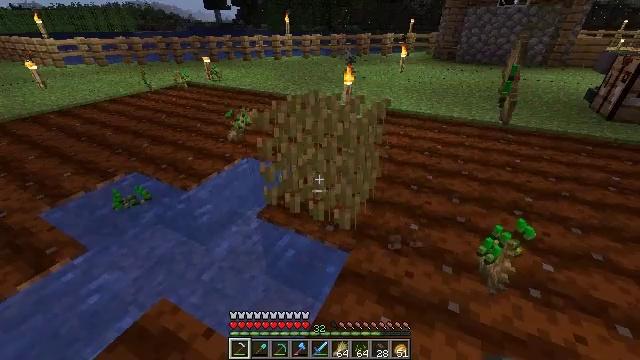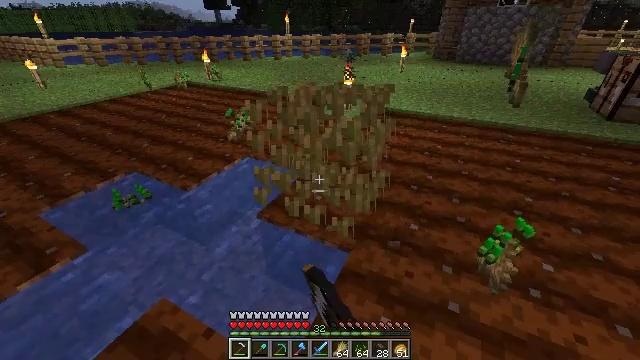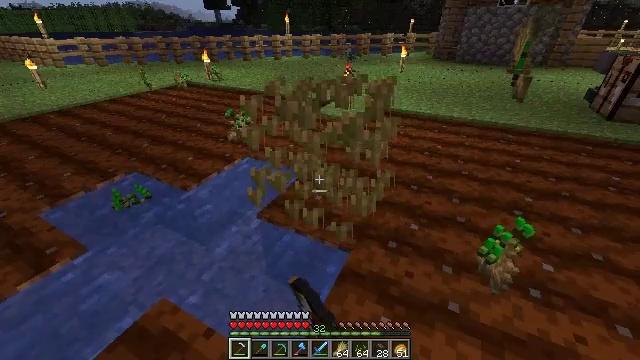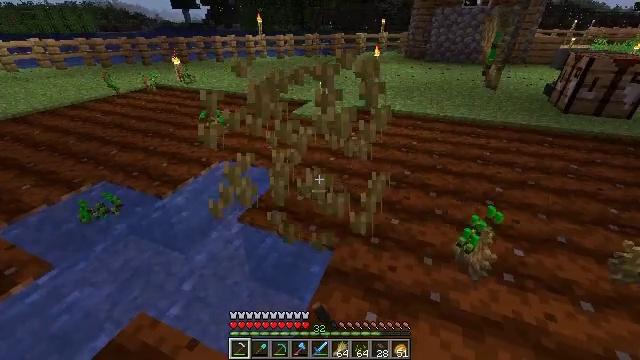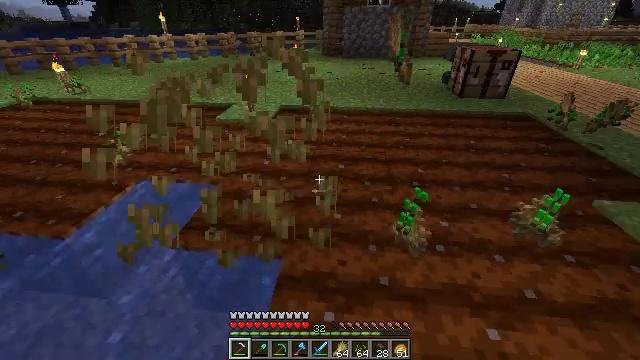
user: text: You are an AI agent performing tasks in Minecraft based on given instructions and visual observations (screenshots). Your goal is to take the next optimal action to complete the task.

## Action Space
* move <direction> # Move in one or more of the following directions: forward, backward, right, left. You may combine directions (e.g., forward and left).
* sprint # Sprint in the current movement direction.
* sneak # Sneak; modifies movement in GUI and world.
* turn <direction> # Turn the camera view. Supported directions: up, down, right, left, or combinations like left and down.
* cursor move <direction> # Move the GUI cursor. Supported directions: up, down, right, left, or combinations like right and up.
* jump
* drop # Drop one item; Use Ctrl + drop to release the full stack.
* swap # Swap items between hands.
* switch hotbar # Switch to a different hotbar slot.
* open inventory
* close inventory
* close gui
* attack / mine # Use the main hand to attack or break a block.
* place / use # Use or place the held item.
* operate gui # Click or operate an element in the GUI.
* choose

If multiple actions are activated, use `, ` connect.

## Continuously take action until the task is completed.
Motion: motion action
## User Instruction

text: Collect wheat crops.
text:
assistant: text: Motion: attack / mine
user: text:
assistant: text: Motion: attack / mine
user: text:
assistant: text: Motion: turn right
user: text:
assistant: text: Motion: move forward, turn right
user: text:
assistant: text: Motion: no_op